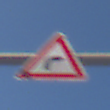
Verkehrszeichen: KurveRechts
Umgebung: Outdoor, Suburban
Tageszeit: MorningAfternoon
Wetter: PartlyCloudy
Licht: Natural
Jahreszeit: NotSpecified
Kontrast: HighContrast